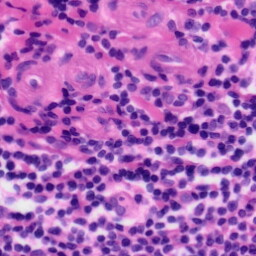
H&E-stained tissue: Tonsil